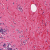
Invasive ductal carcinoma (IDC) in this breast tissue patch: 0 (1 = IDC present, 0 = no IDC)